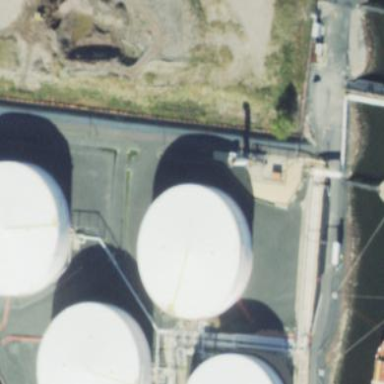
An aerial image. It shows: Storage tank which is man-made and housed in building.